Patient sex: M
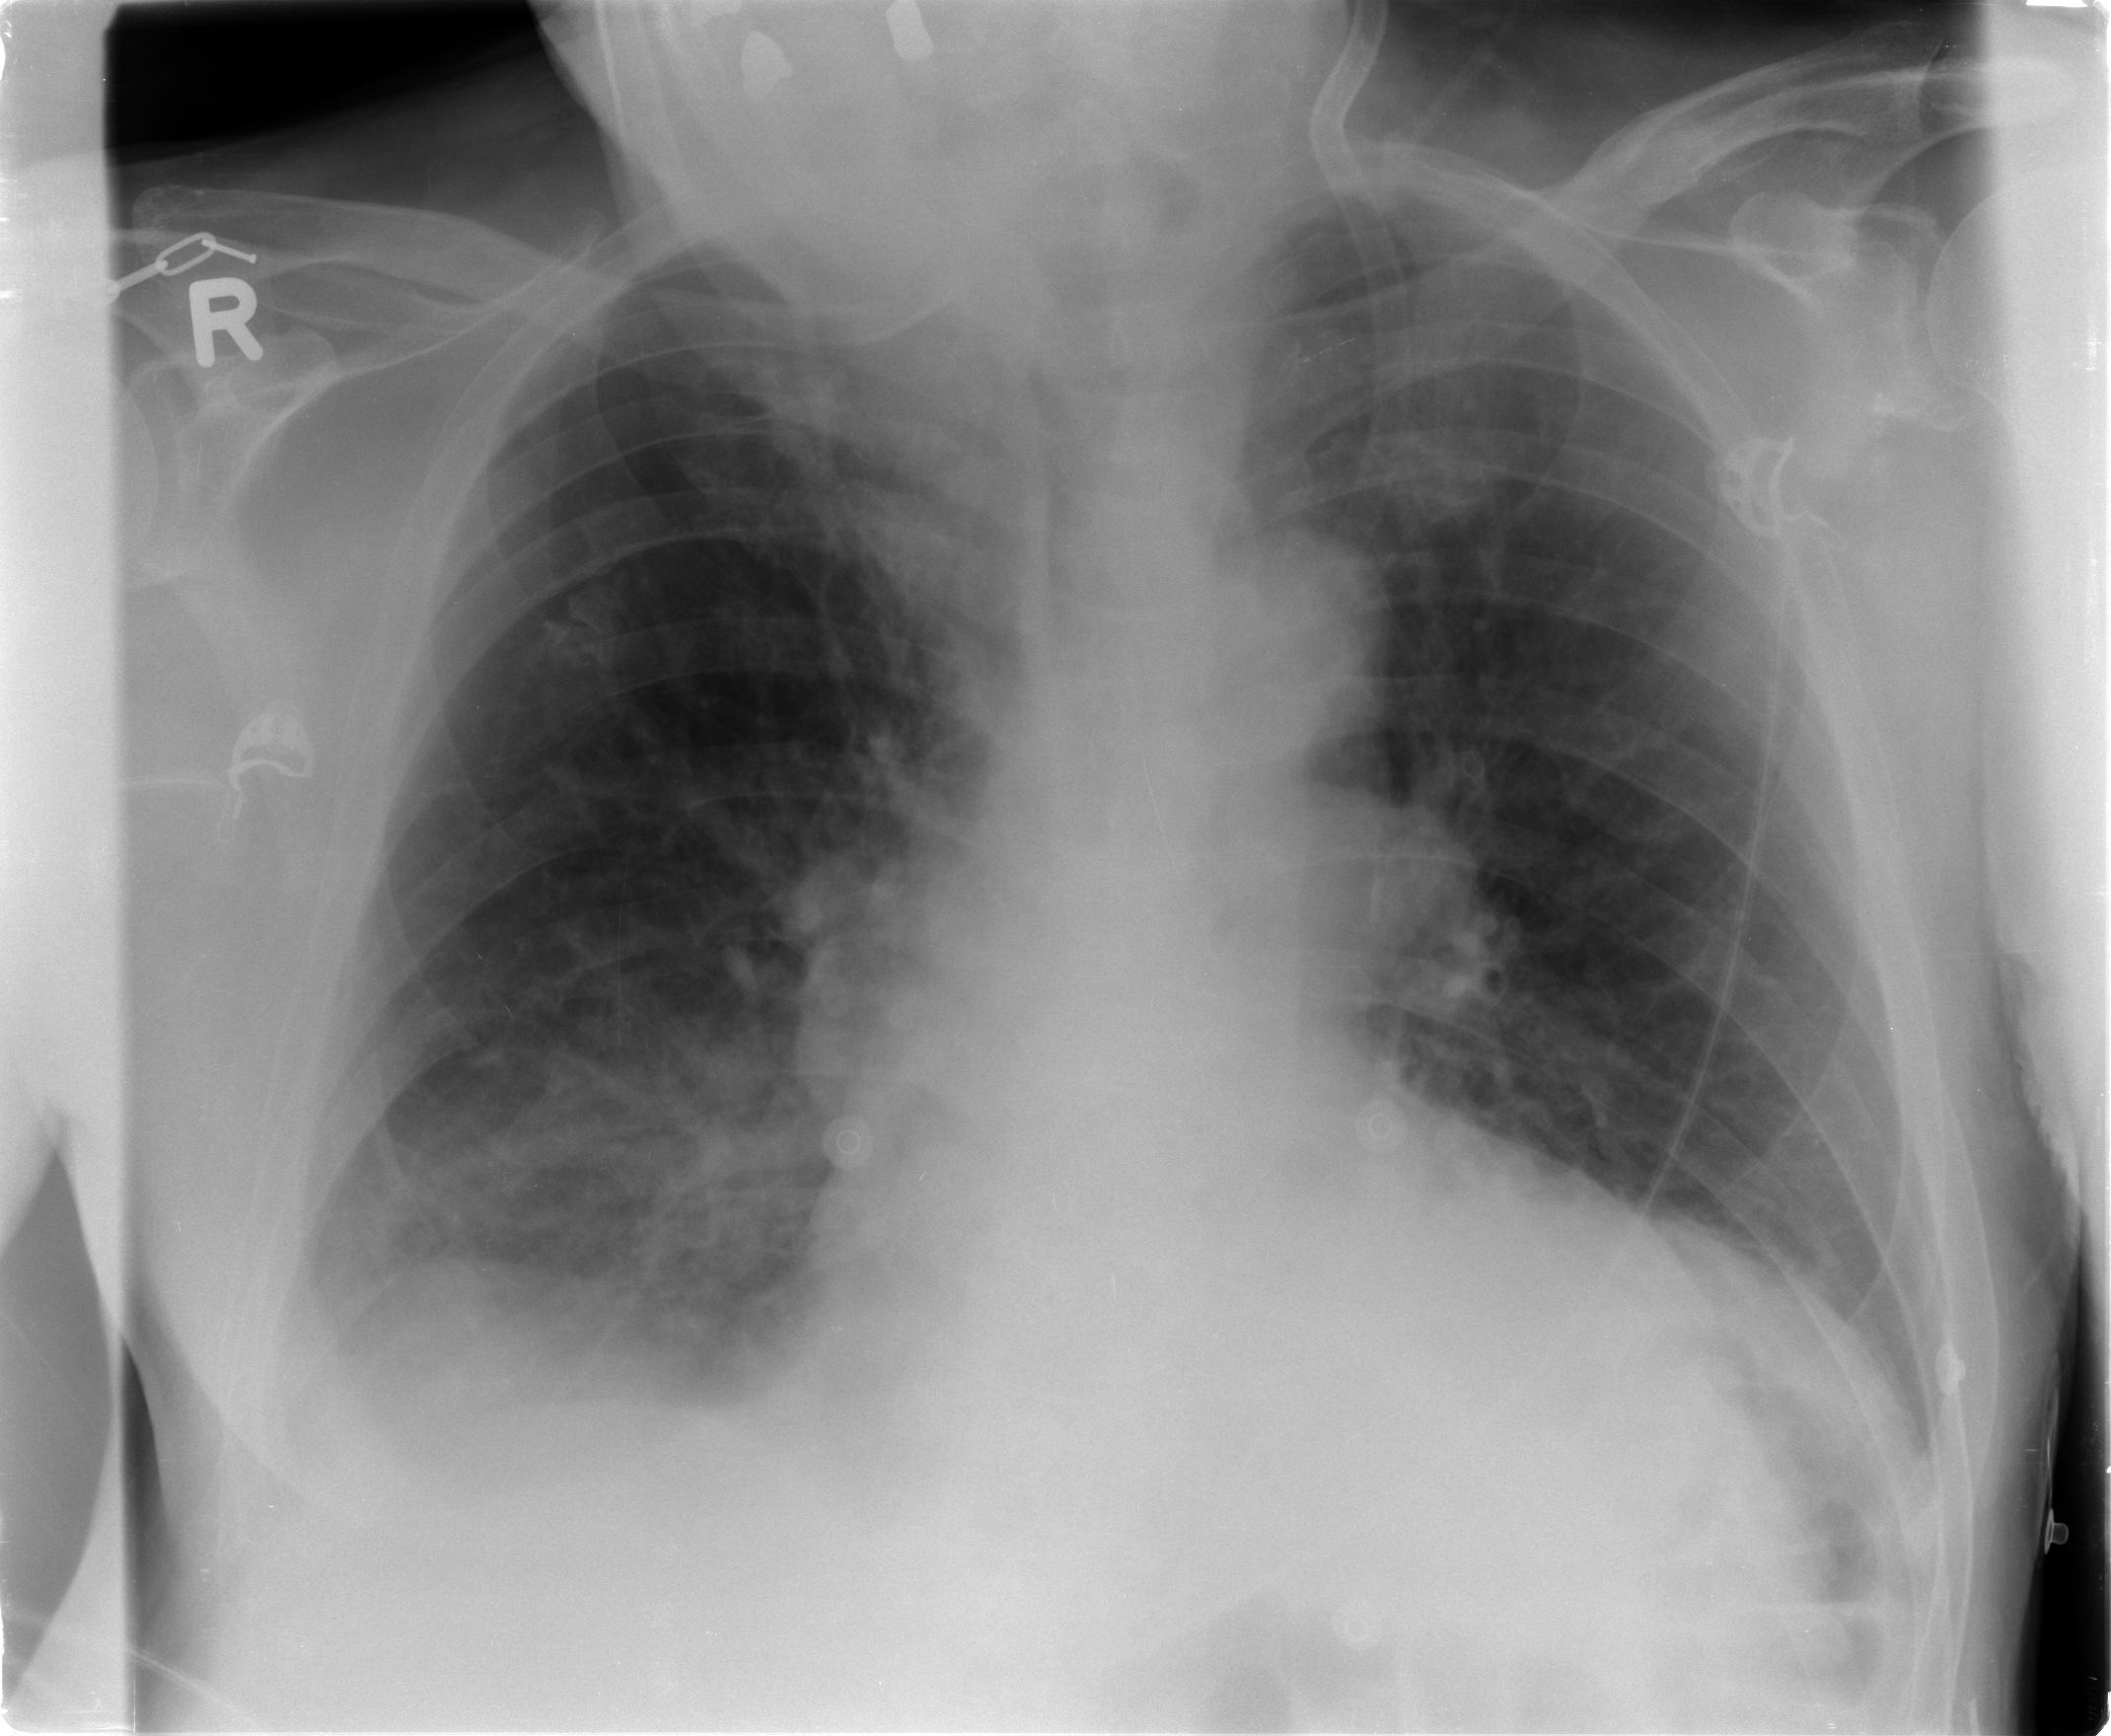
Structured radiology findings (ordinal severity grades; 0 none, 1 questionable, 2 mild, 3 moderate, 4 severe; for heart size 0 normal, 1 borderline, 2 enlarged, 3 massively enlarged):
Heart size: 2
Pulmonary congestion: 2
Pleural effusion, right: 2
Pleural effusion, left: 1
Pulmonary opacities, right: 0
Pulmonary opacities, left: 0
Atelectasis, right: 2
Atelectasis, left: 1